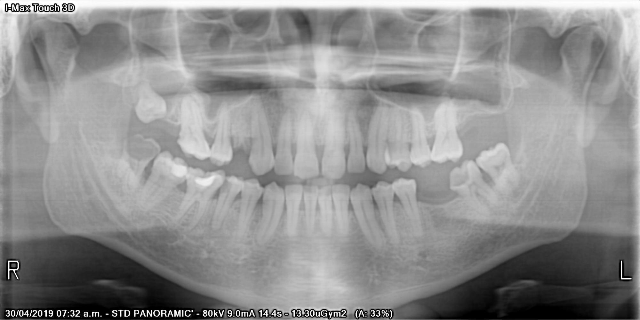
adult